Aerial crown-view tile of a tropical tree (Barro Colorado Island, Panama), acquired 20250616:
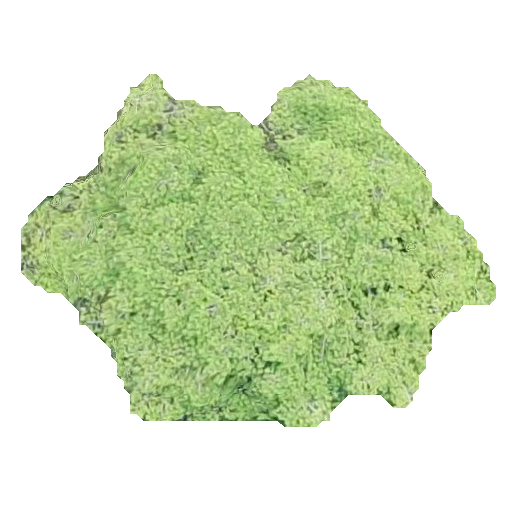
Species: Virola surinamensis
GBIF accepted scientific name: Virola surinamensis
Crown area: 162.966 m²